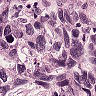
Metastatic tissue present: yes